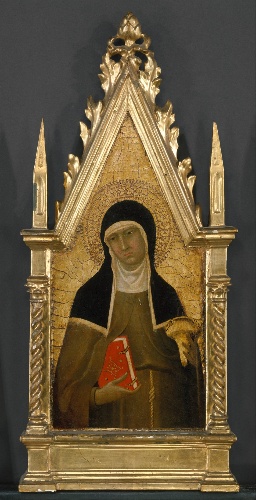
Title: Saint Clare
Artist: Lippo Memmi (Filippo di Memmo)
Artist bio: Italian, Sienese, active by 1317–died 1356
Date: ca. 1330
Object type: Painting, part of an altarpiece
Classification: Paintings
Medium: Tempera on wood, gold ground
Dimensions: Overall, with shaped top and engaged (modern) frame, 19 x 8 in. (48.3 x 20.3 cm); painted surface 15 1/2 x 7 1/2 in. (39.4 x 19.1 cm)
Department: European Paintings
Credit line: Gift of Irma N. Straus, 1964
Accession year: 1964
Repository: Metropolitan Museum of Art, New York, NY
Tags: Women|Saints|Books